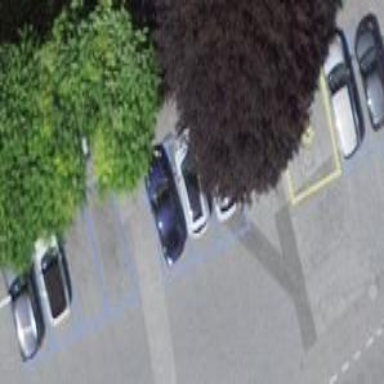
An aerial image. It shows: Parking area with surface.